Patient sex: M
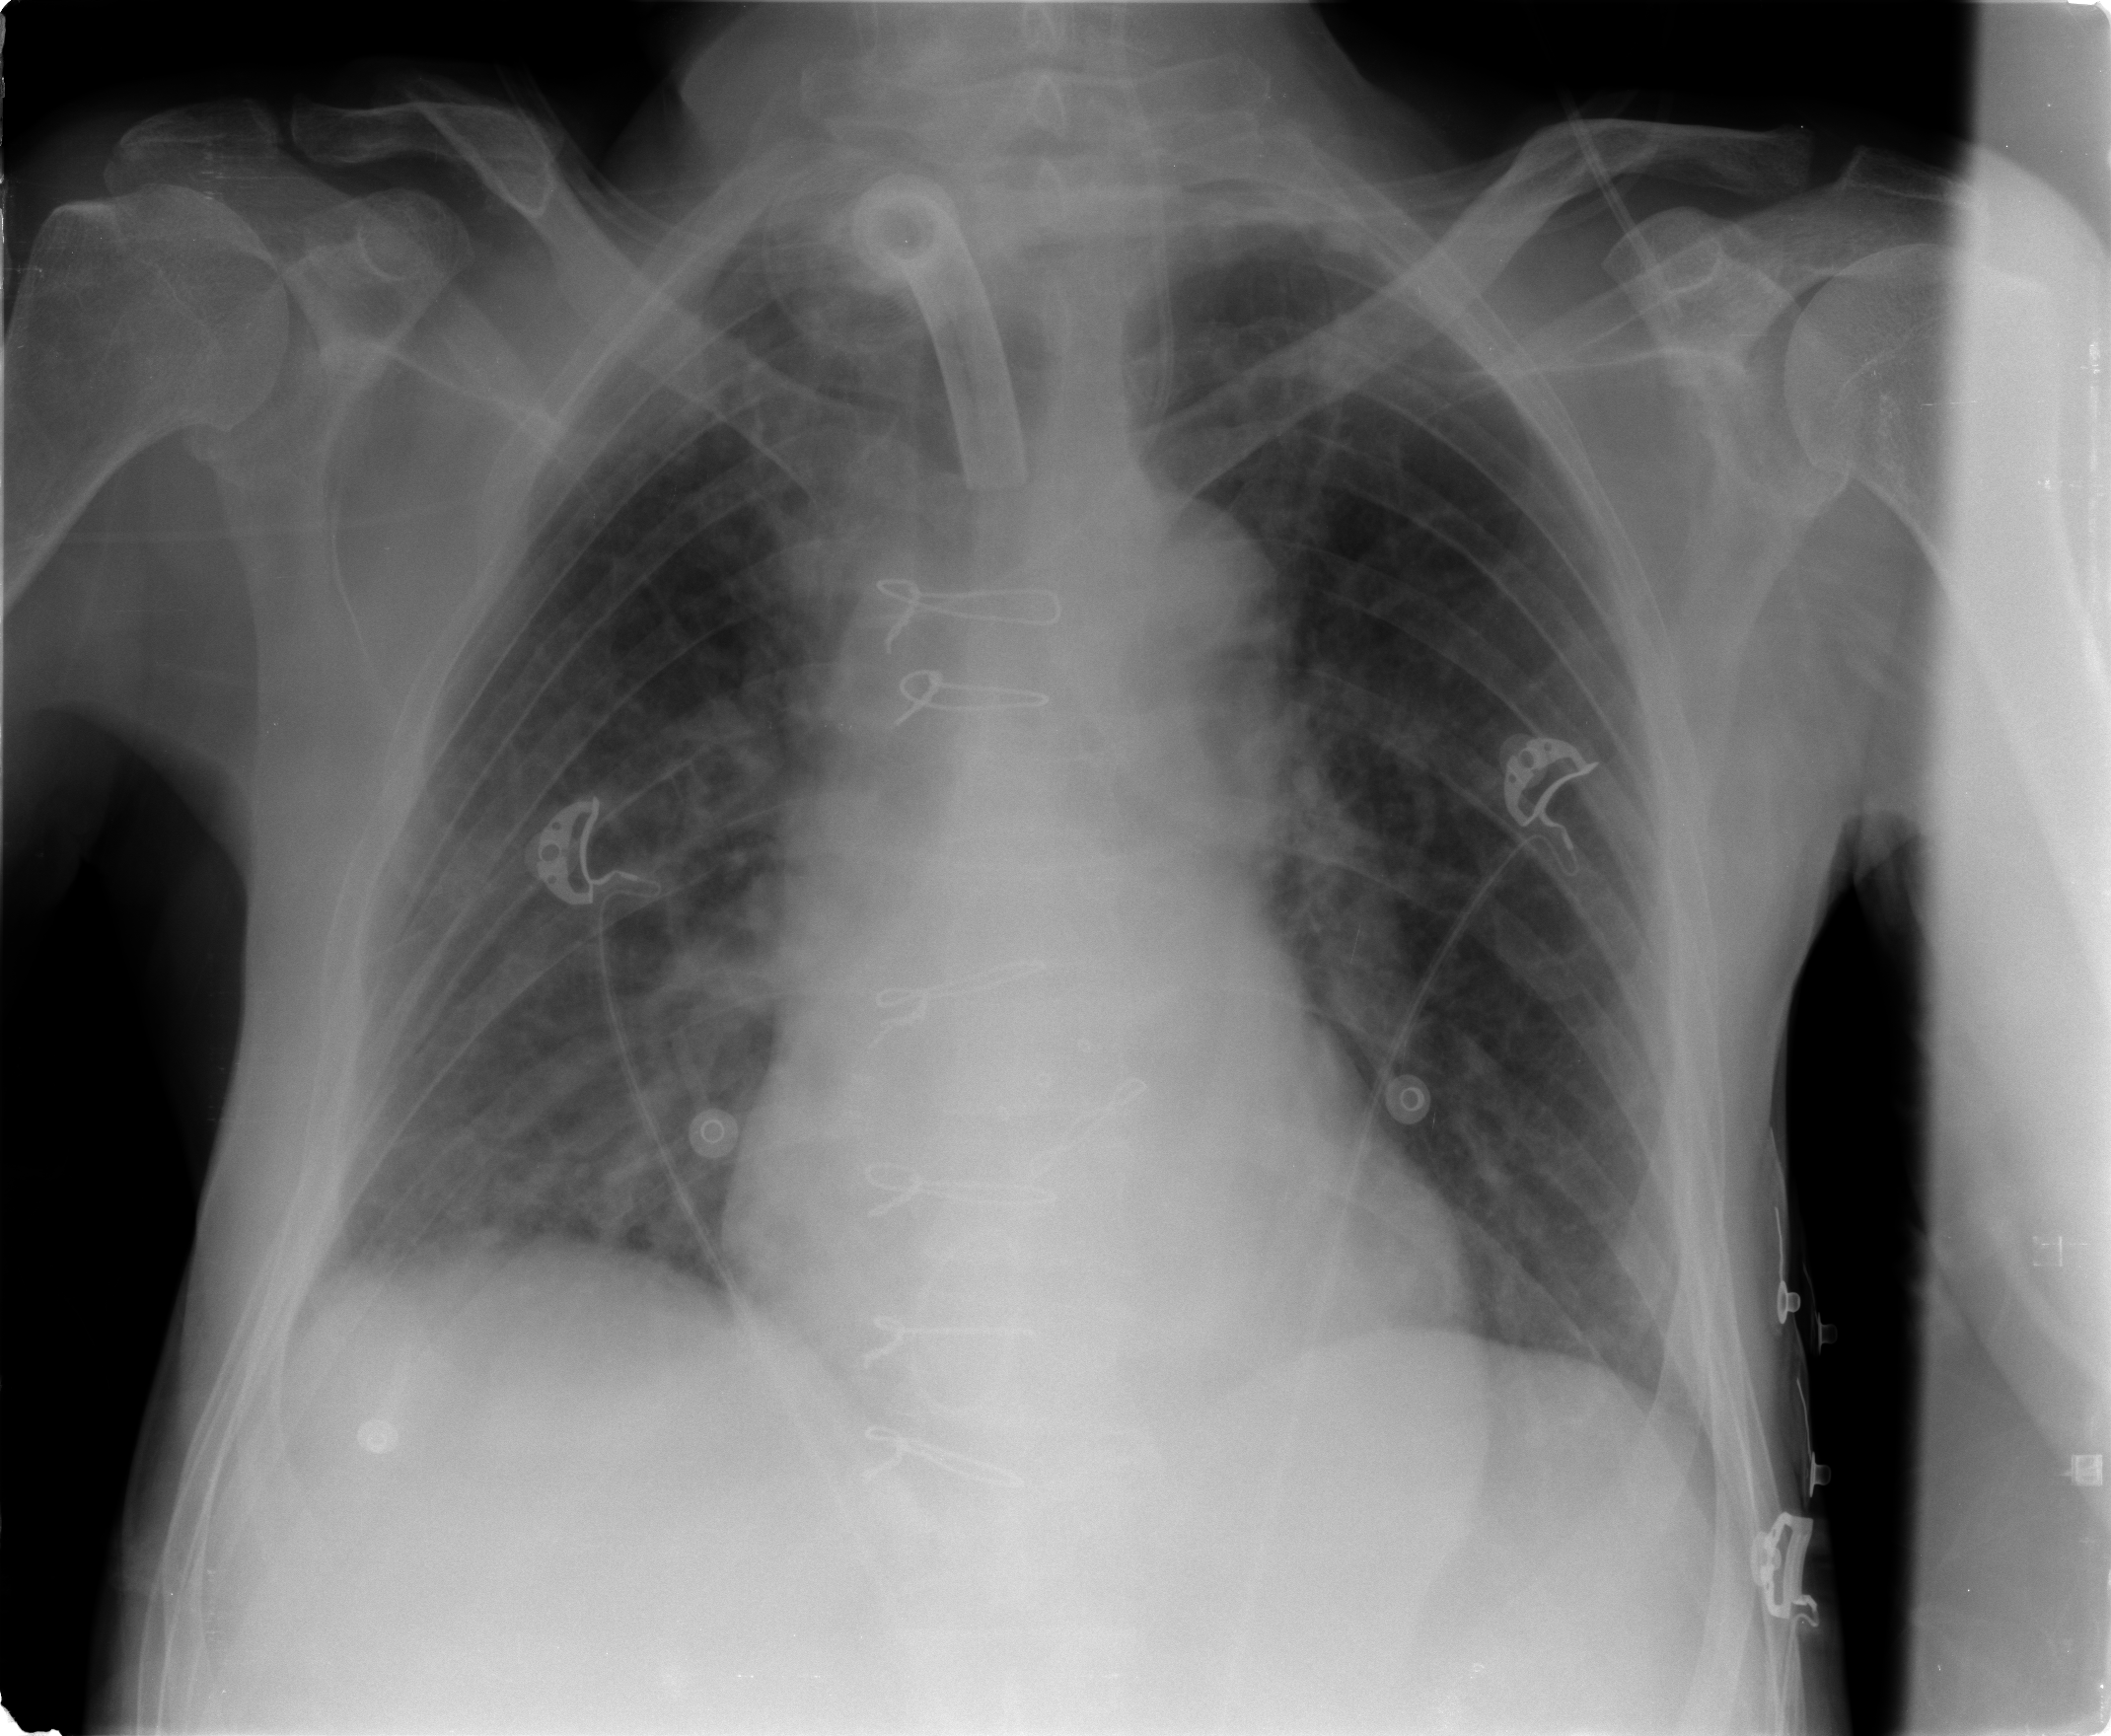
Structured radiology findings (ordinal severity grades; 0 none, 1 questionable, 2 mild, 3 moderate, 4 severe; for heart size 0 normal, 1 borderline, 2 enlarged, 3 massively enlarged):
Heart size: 1
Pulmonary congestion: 0
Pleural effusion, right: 2
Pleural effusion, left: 0
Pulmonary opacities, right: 0
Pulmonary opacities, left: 0
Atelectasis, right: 0
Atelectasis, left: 0